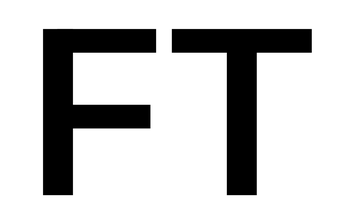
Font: InstrumentSans_SemiBold